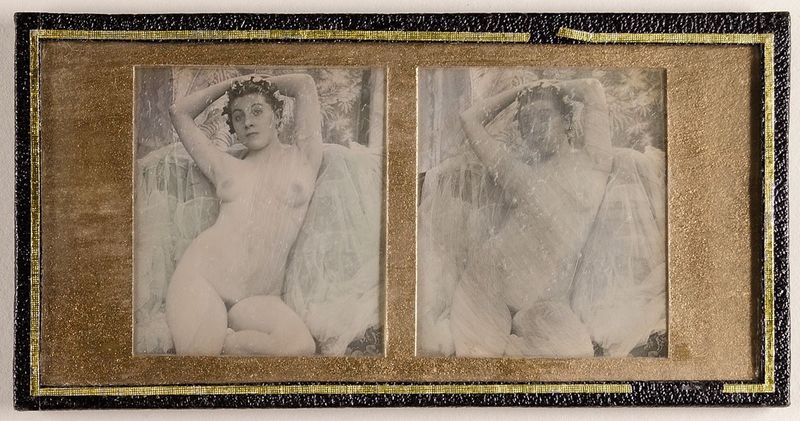
Titel: Unbekleidete Frau mit Blumenkranz im Haar
Standort: Hamburg
Institution: Museum für Kunst und Gewerbe Hamburg
Schlagwörter: akt, frau, bild, gesten, portrait, figur, frauenakt, fotografie, photographie, aktdarstellung, daguerreotypie, stereofotografie, aktfotografie, weibliche, stereophotographie, aktphotographie, porträt, armhaltungen, hüftbild, stereoskopische, stereoskopisches